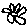
Label: flower